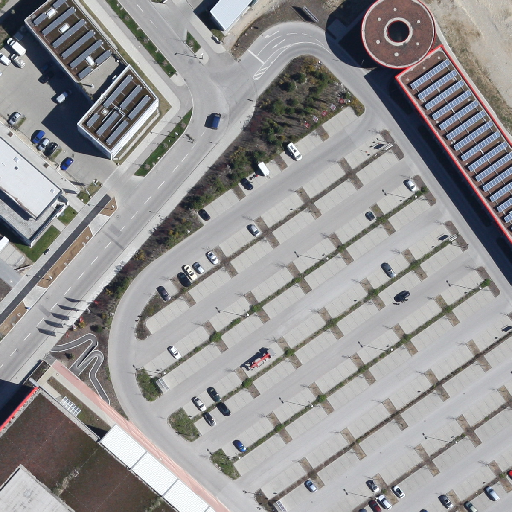
Referring expression: paved road